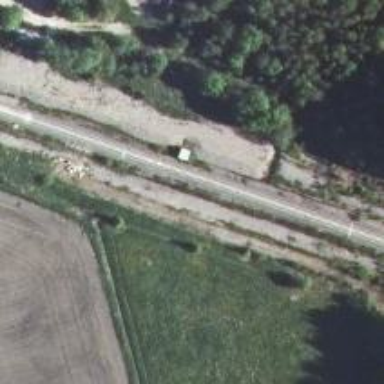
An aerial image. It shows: Railway track with continuous electrified contact line.